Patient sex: M
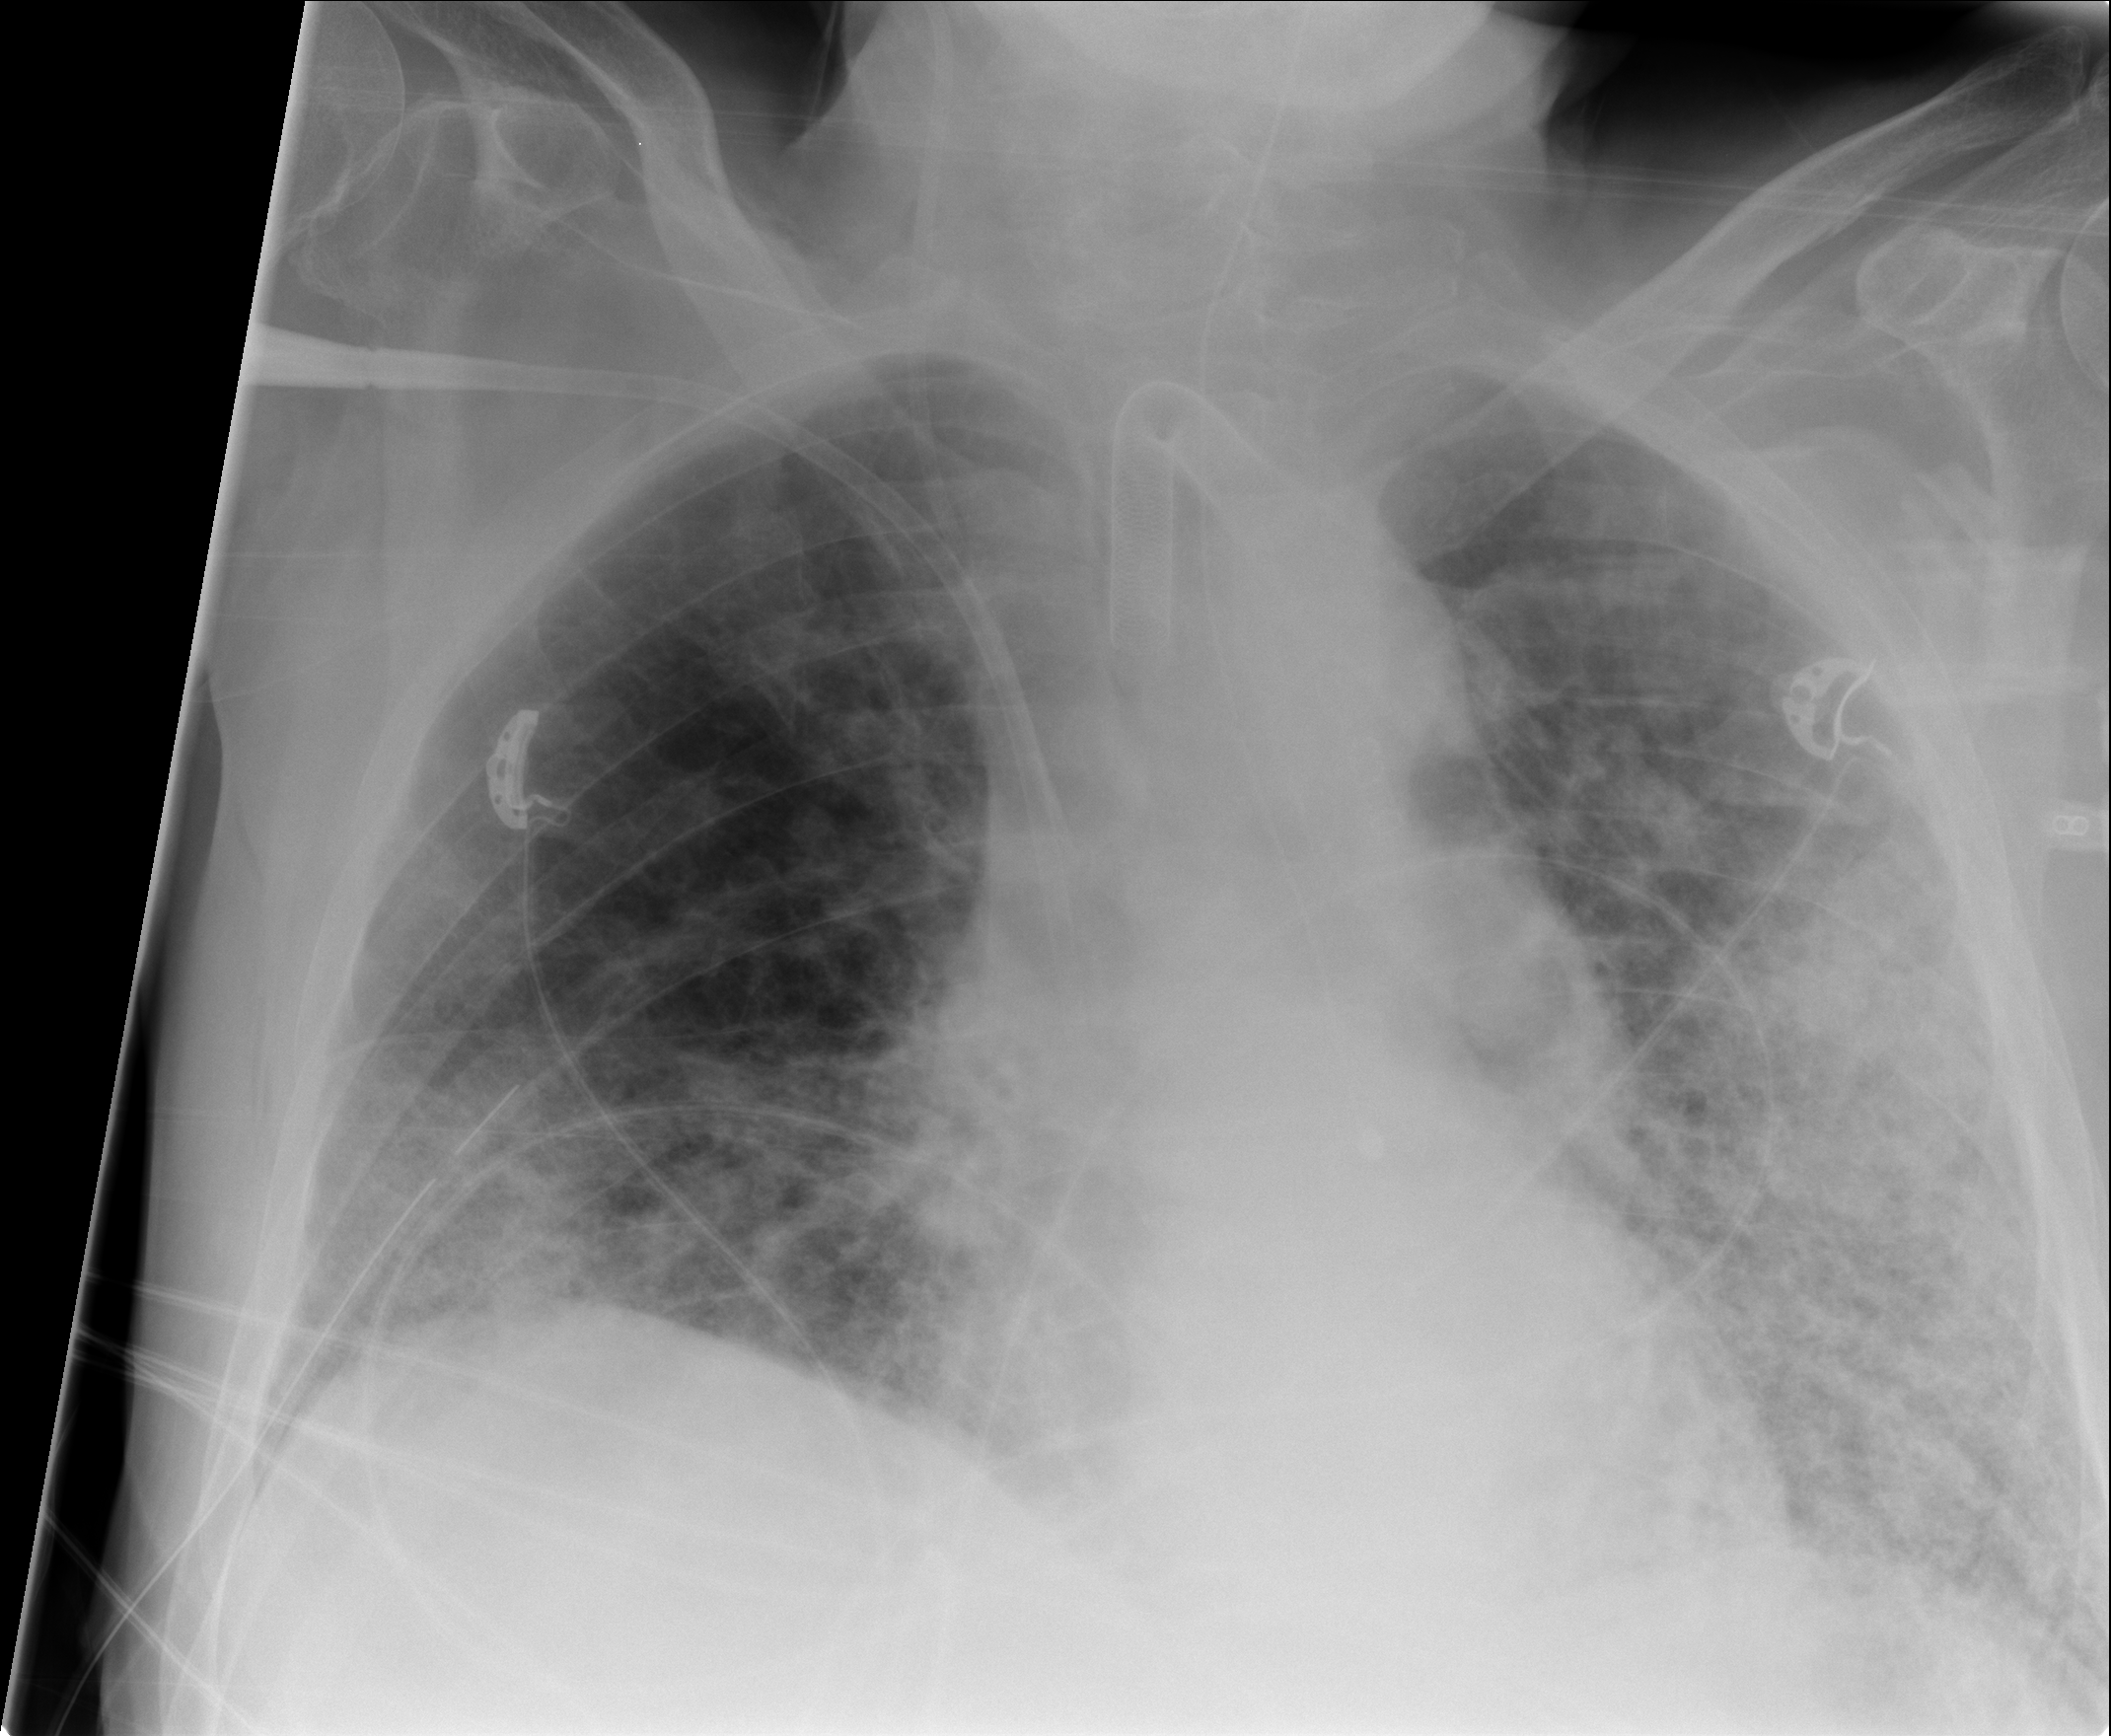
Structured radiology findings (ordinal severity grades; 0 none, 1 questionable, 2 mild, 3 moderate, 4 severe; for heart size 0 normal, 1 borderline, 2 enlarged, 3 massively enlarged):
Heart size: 0
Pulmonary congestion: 0
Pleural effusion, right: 2
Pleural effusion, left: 2
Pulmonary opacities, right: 2
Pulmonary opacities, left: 3
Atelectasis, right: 2
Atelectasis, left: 3